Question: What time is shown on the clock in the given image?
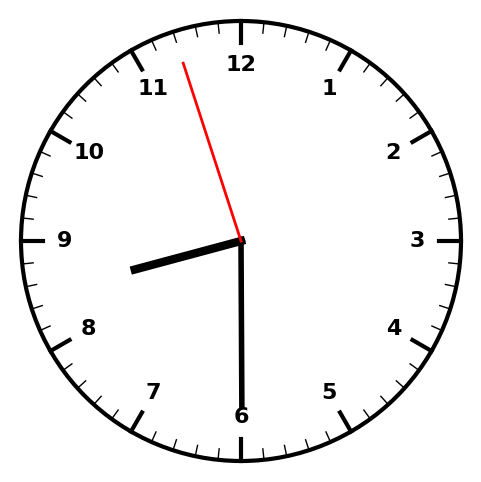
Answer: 08:29:57